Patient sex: F
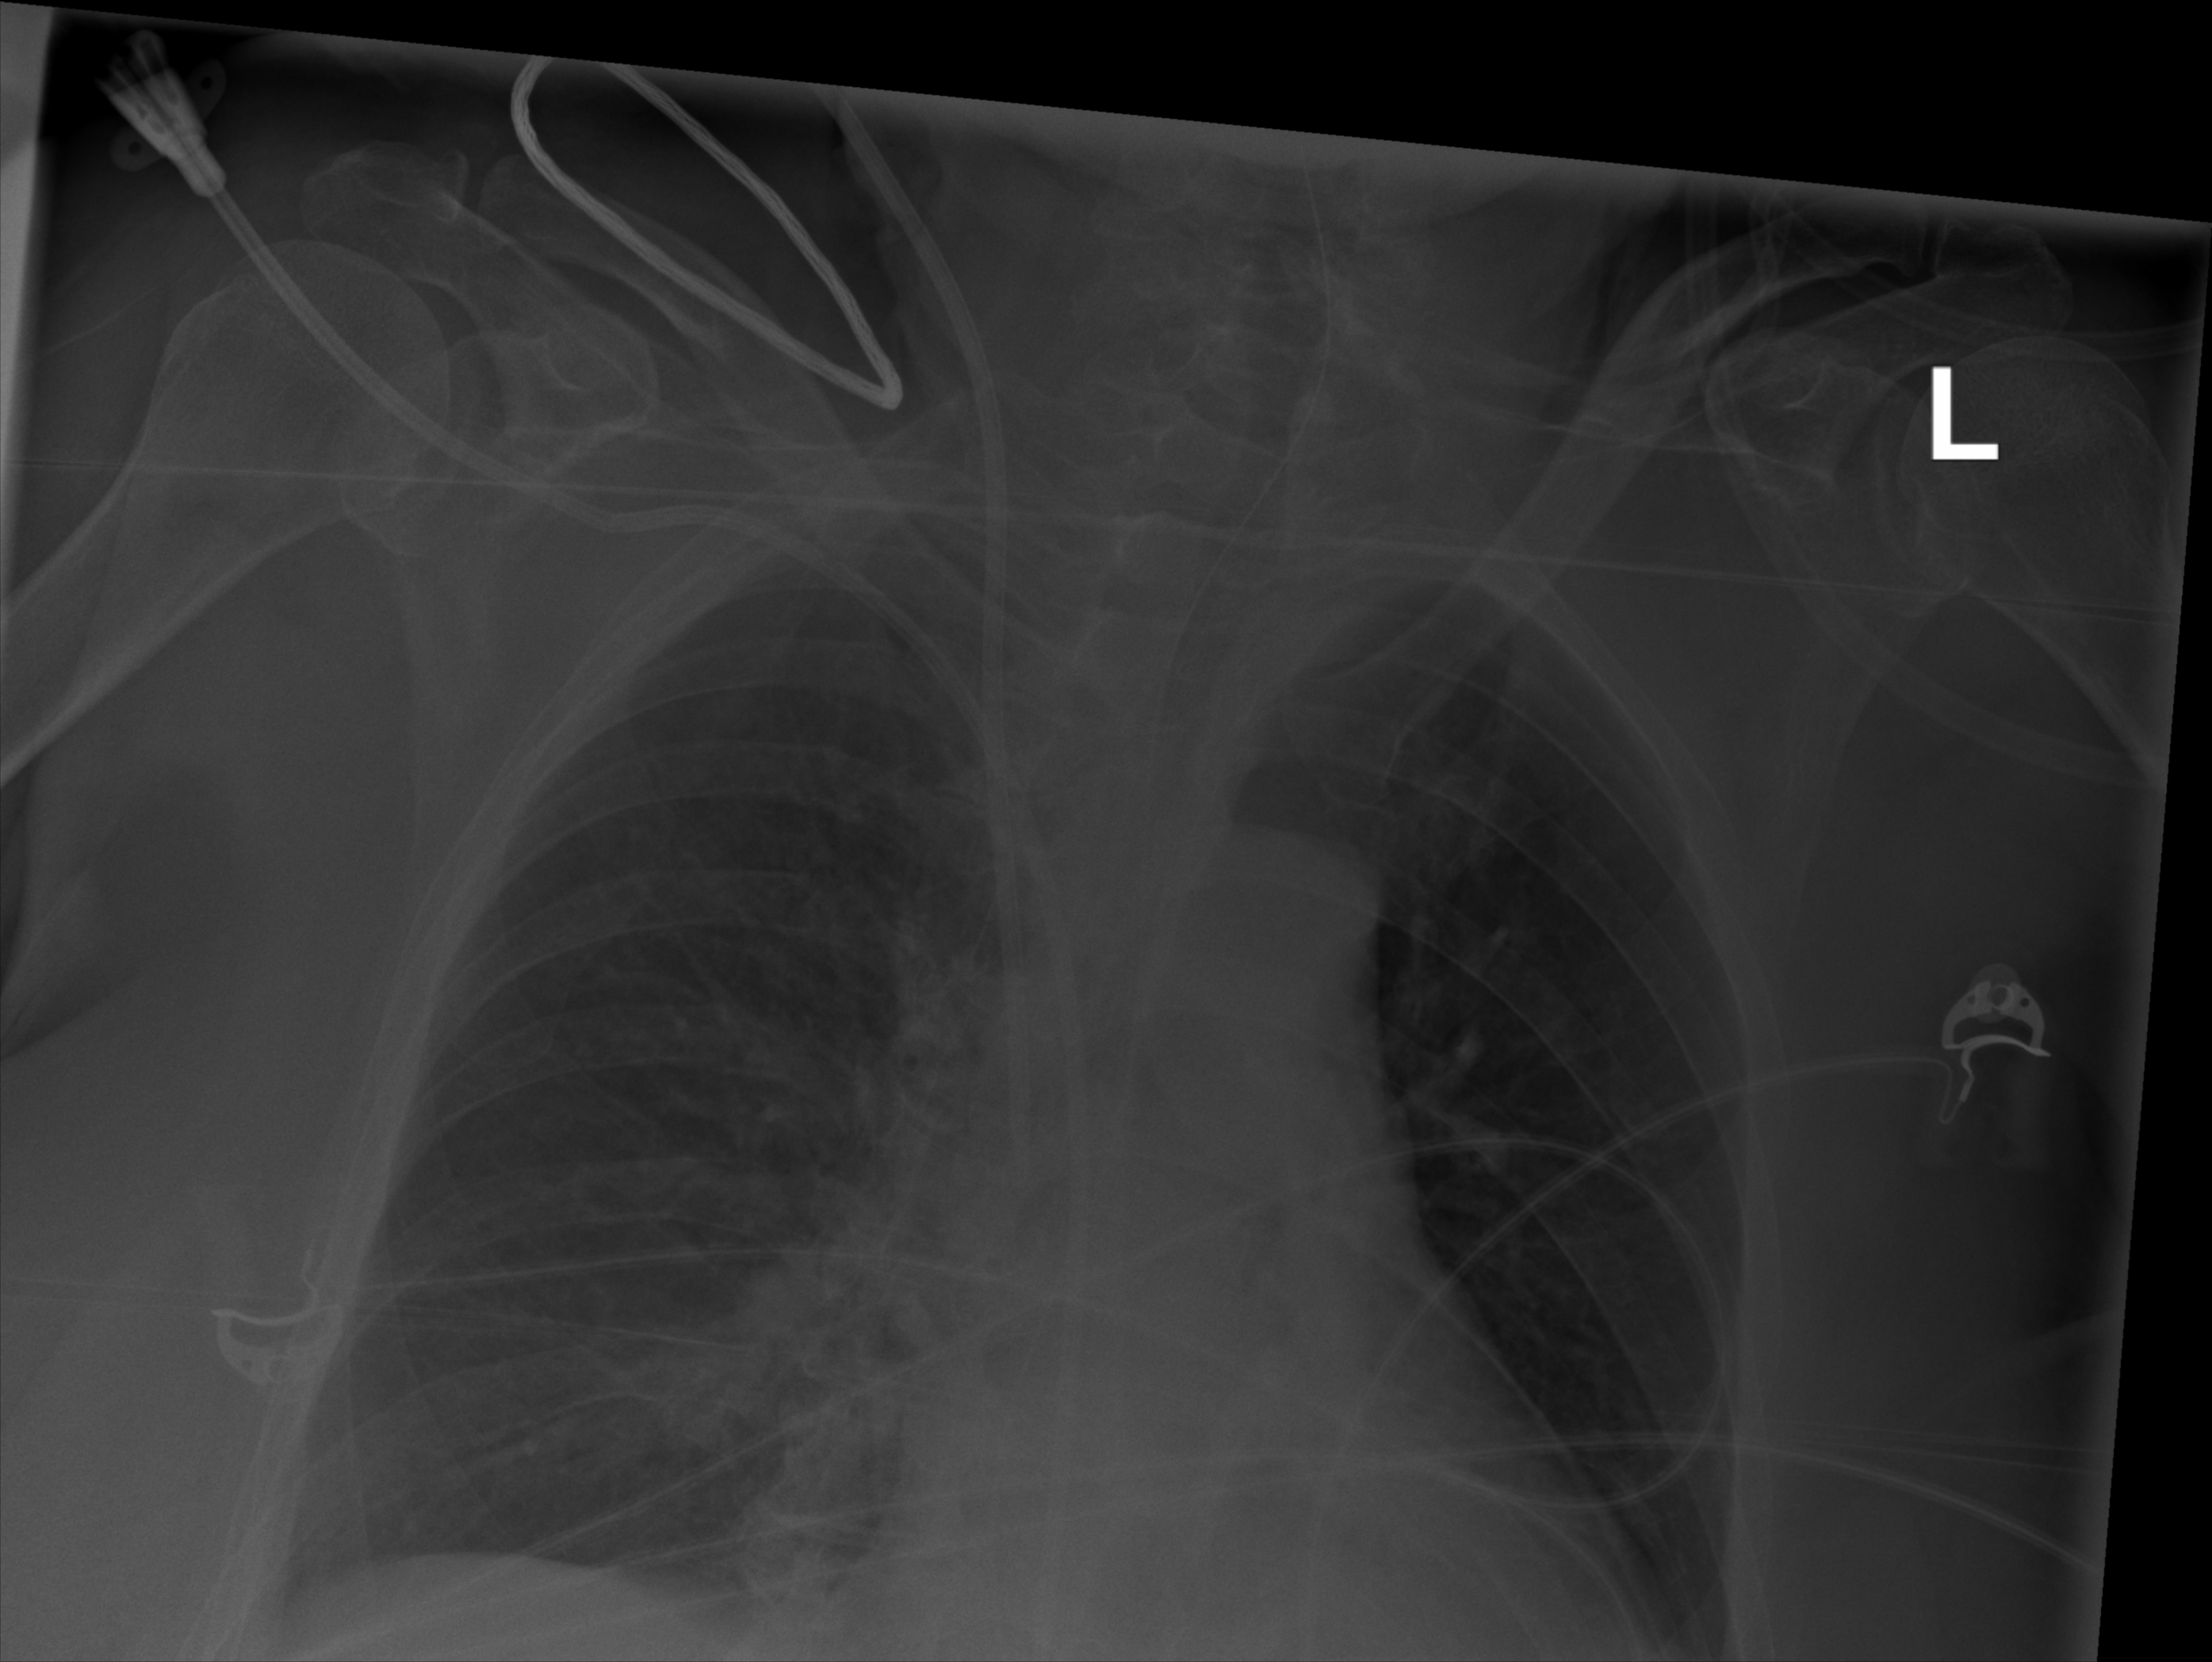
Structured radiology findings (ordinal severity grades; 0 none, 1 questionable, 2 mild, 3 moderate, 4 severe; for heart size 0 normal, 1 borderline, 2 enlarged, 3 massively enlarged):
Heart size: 1
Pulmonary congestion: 0
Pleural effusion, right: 0
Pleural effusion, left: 0
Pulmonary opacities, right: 0
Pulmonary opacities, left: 0
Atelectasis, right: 2
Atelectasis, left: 2